Interaction volume radius: 5 \u00c5
Interaction volume height: 10 \u00c5
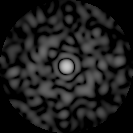
Disorder parameter: 0.8652